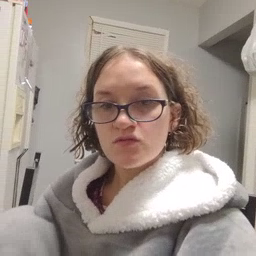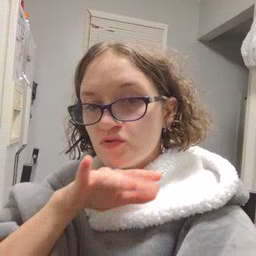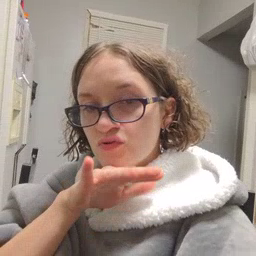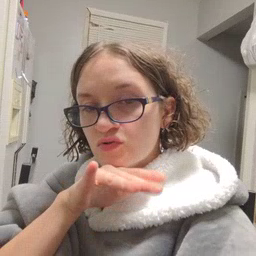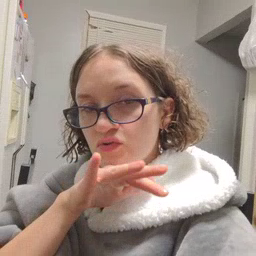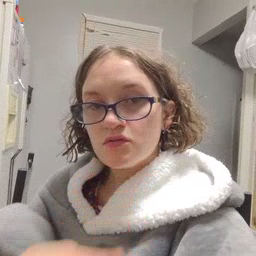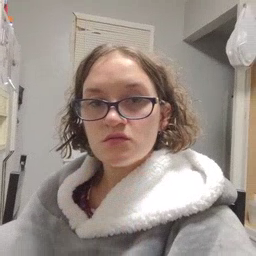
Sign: dirty